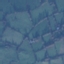
Land use / land cover class: Pasture